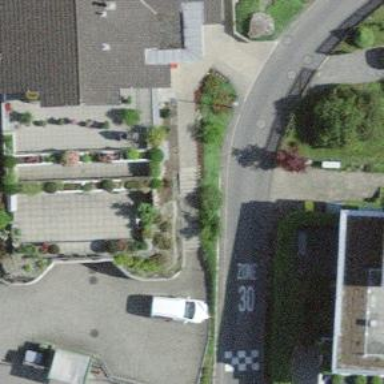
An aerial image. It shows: Set of steps on the road.